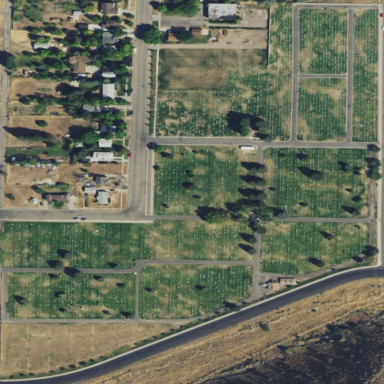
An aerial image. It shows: Cemetery.